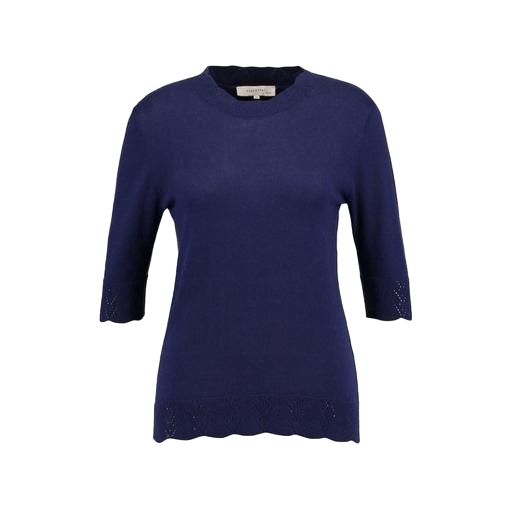
blue short-sleeve sweater top, blue half sweater, blue ribbed-trim t-shirt, white background